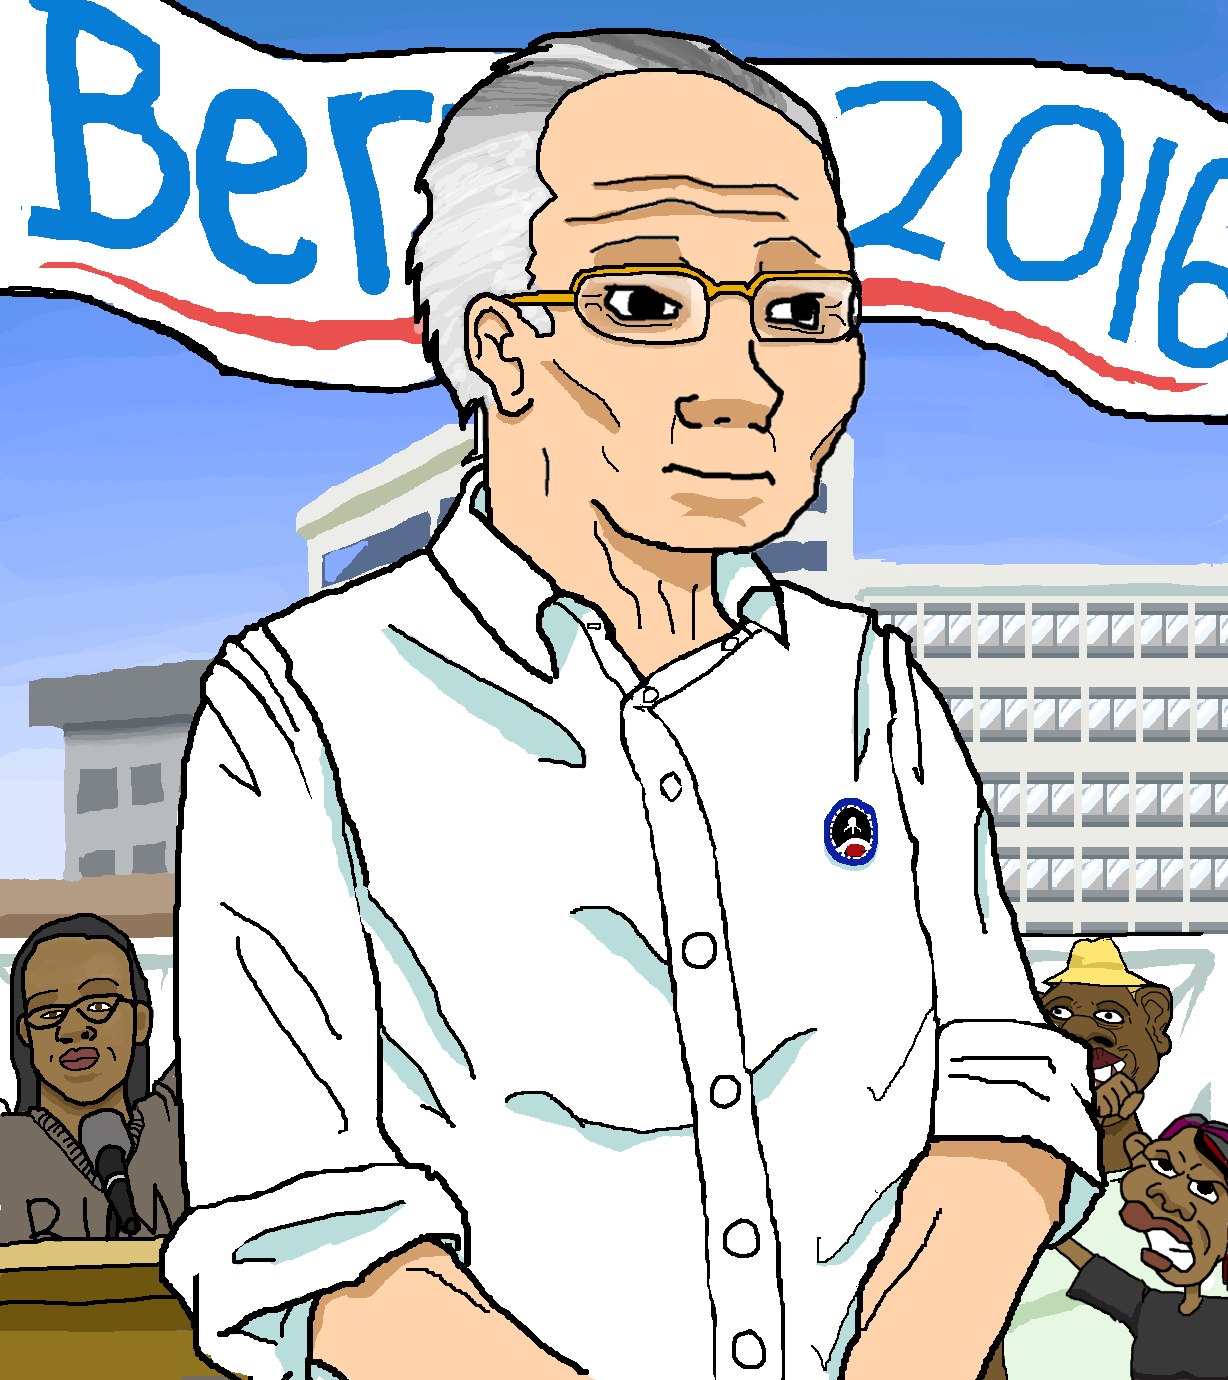
Label: 5_Wojak_with_Background